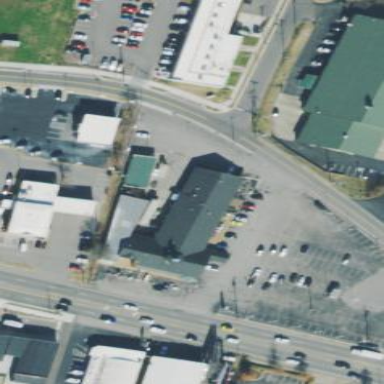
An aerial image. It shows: Commercial building.